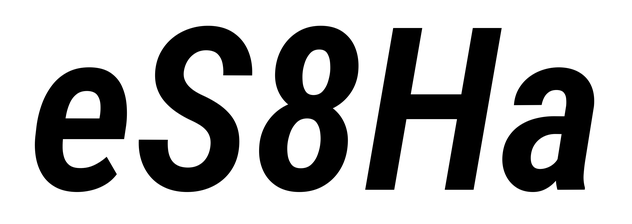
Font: Roboto-Italic_Condensed_SemiBold_Italic